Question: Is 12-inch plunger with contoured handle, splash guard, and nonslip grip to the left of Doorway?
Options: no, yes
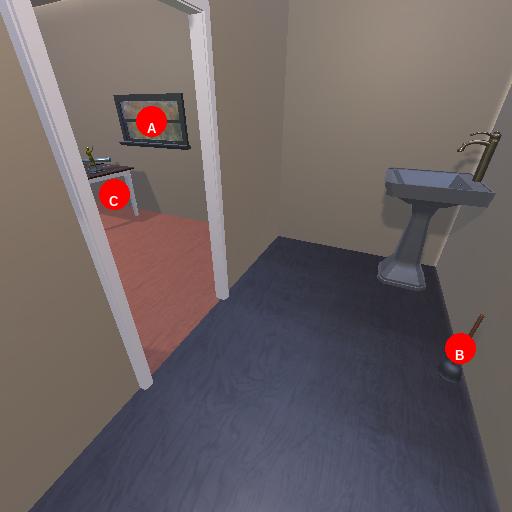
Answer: no